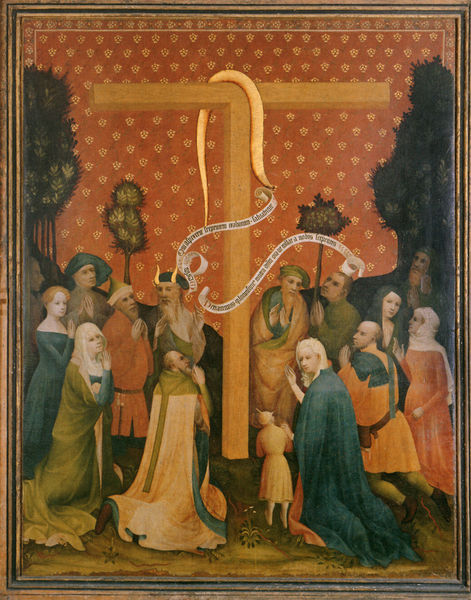
Titel: Goldene Tafel, Aufrichtung der Ehernen Schlange (geschlossener Zustand, linker Flügel)
Künstler: Meister der Goldenen Tafel
Institution: Hannover, Niedersächsisches Landesmuseum
Schlagwörter: baum, blau, gemälde, gruppe, mann, umhang, weiß, bäume, frauen, grün, menschen, blumen, frau, kleider, männer, gürtel, rot, schleier, wiese, malerei, ornament, schleife, bart, band, böse, rahmen, hände, gold, kind, kinder, banner, inschrift, kreuz, religion, knien, schlange, tasche, beten, teufel, umhänge, schriftrolle, heilige, hörner, maria, magdalena, anbetung, spruchband, schriftband, krez, gelg, t, schleid